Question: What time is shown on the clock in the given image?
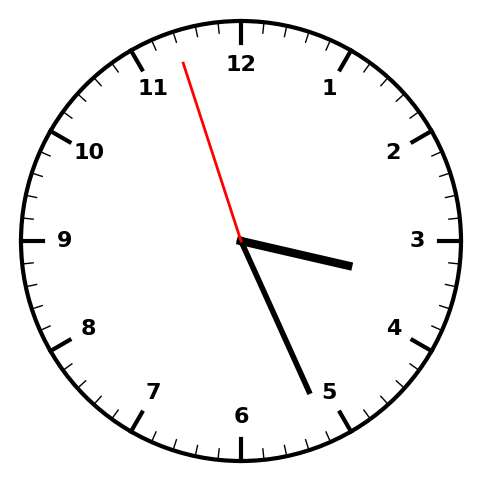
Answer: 03:25:57